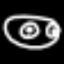
Label: frog